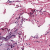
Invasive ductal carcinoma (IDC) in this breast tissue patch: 0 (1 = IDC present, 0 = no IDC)